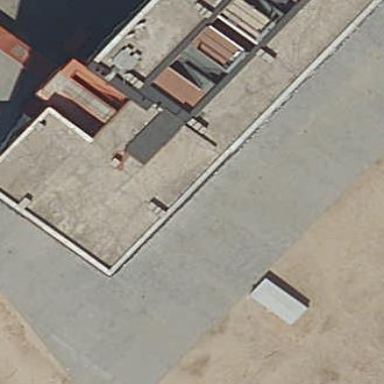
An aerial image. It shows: Part of building.